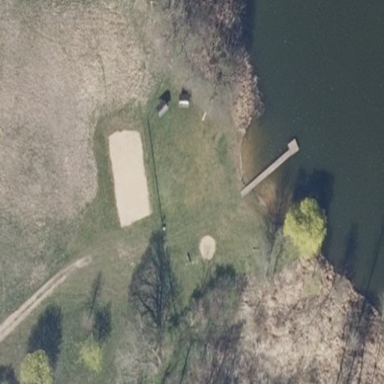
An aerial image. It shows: Public bath on grass. It is open-air bath located by lake.